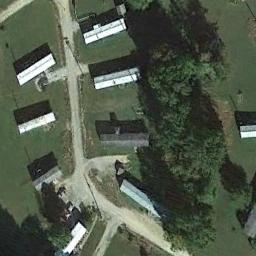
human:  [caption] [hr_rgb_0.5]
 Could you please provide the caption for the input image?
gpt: There are three rows of mobile homes .

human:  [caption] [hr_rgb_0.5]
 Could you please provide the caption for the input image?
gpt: There are some buildings on a green meadow in the mobile home park .

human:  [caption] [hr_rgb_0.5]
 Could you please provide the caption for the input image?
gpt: The mobile home park has some mobile homes along the road and a grove of trees is next to the mobile home park .

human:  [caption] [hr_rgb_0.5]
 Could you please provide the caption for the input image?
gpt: The mobile home park is on the grass next to some trees and road .

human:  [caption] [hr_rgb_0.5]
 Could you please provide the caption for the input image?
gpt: Many trees are in the mobile home park .